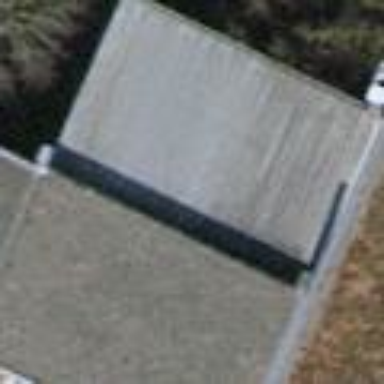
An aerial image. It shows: View of roof of building.